Field crop: tomato
Growth stage: 1
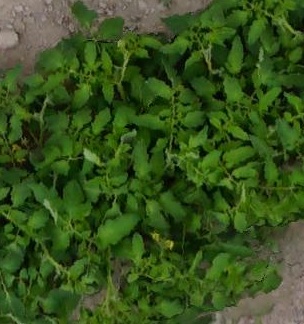
Species: tomato